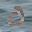
Label: 0